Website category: sports
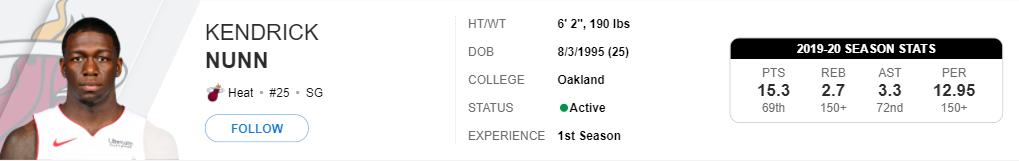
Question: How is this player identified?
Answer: Kendrick Nunn

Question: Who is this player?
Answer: Kendrick Nunn

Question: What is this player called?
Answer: Kendrick Nunn

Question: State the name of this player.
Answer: Kendrick Nunn

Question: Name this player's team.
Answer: Heat

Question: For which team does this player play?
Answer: Heat

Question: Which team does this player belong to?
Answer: Heat

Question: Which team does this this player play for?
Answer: Heat

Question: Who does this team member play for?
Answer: Heat

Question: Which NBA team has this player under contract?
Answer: Heat

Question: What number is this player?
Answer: #25

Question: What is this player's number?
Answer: #25

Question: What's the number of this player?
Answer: #25

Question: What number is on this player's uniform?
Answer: #25

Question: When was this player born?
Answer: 8/3/1995

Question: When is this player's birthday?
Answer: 8/3/1995

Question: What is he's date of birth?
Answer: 8/3/1995

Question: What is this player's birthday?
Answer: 8/3/1995

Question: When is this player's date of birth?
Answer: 8/3/1995

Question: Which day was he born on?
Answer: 8/3/1995

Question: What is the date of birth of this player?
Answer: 8/3/1995

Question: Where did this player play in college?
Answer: Oakland

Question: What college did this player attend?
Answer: Oakland

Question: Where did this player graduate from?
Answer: Oakland

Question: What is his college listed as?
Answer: Oakland

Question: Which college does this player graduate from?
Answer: Oakland

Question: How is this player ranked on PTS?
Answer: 15.3

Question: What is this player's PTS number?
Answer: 15.3

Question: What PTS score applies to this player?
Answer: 15.3

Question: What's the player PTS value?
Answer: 15.3

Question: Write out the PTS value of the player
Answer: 15.3

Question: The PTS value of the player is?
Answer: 15.3

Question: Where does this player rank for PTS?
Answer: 69th

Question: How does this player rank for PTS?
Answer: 69th

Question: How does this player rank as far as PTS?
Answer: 69th

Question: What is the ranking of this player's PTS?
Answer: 69th

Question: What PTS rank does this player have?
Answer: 69th

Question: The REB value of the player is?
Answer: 2.7

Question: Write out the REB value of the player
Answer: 2.7

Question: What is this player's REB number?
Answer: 2.7

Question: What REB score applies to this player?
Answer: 2.7

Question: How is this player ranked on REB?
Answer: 2.7

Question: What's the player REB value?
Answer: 2.7

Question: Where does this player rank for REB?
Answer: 150+

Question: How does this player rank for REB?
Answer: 150+

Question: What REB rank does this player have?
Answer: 150+

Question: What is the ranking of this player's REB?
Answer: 150+

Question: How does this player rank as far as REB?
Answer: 150+

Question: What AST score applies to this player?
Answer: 3.3

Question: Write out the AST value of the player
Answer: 3.3

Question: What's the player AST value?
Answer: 3.3

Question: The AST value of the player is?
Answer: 3.3

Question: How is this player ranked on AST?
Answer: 3.3

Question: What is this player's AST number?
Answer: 3.3

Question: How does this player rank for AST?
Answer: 72nd

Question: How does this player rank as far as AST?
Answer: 72nd

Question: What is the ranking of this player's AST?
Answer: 72nd

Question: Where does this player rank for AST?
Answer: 72nd

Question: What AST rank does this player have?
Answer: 72nd

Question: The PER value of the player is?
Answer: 12.95

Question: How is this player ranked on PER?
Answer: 12.95

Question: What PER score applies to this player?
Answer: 12.95

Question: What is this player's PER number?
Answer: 12.95

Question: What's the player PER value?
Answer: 12.95